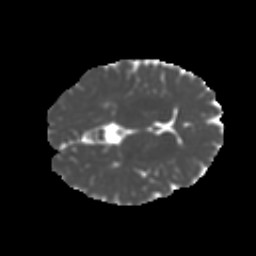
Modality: MD
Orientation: axial
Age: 9
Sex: female
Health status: ill
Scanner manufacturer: ge
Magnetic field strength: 3 T
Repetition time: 6.752 s
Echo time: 0.079 s